Question: Using the .NET Micro Framework 4.1
I'm adding the following string keys (and string values, not relevant here) to a hashtable:
'''
"eth::address"
"eth::netmask"
"eth::gateway"
"eth::dns"
"eth::port"
"com::baudrate"
"com::parity"
"com::databits"
"com::stopbits"
"com::handshake"
"com::read-timeout"
"com::write-timeout"
"drv::led-firmware-file"
"scr::width"
"scr::height"
"scr::colors"
'''
When adding these to the HashTable no errors are thrown.
However, when looking at the properties & content of the hashtable
I can see the following:
16 buckets, but 6 of them have a null key and null value.
It's always the same ones.
What could be causing this?
Update:
There's not much code to post:
'''
var settings = new HashTable(16);
settings.Add("eth::address", "192.168.1.1");
//Keep adding the settings mentioned above
'''
No exceptions are thrown, in the end there are 16
items in the hashtable, starting with 3 valid ones, then a few null ones, then a few valid ones, etc....
There's nothing else involved as this is a simply a test case

If I try to get one of the values that "got lost",
an exception is thrown:
'''
var x = settings["eth::port"];
'''
Will result in:
'''
A first chance exception of type 'System.Exception' occurred in mscorlib.dll
An unhandled exception of type 'System.Exception' occurred in mscorlib.dll
enter code here
'''
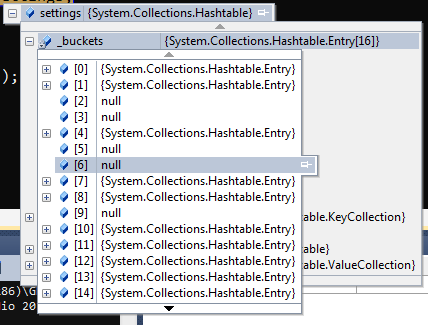
Answer: To extend Volkan's answer - checking the internal implementation of 'Hashtable' one might find the following:
'''
public Hashtable(int capacity) : this(capacity, (float) 1f)
{
}
public Hashtable(int capacity, float loadFactor)
{
// arguments checking - elided
this.loadFactor = 0.72f * loadFactor;
double num = ((float) capacity) / this.loadFactor;
if (num > <PHONE>.0)
{
throw new ArgumentException(
Environment.GetResourceString("Arg_HTCapacityOverflow"));
}
int num2 = (num > 3.0) ? HashHelpers.GetPrime((int) num) : 3;
this.buckets = new bucket[num2];
this.loadsize = (int) (this.loadFactor * num2);
this.isWriterInProgress = false;
}
'''
So what happens when you initialize it with 'new Hashtable(16)'...? First, 'num''s value is computed to '16/0.72 = 22.(2)'. Then, 'HashHelpers.GetPrime(22)' kicks in, which looks like this:
'''
internal static int GetPrime(int min)
{
// arguments checking - elided
for (int i = 0; i < primes.Length; i++)
{
int num2 = primes[i];
if (num2 >= min)
{
return num2;
}
}
// more code; irrelevant in this case - elided
}
'''
Almost there. We only need to look up what 'primes' is.
'''
static HashHelpers()
{
primes = new int[] { 3, 7, 11, 17, 23 /* more values */ };
}
'''
With '22' as 'min' argument, we can easily see 'GetPrime' returns '23'. And this is the value used in 'Hashtable' constructor to create buckets array. You can perform same analysis for micro framework to see why it creates 16 buckets (which is weird TBH, considering it's good practice for buckets number to be prime value).